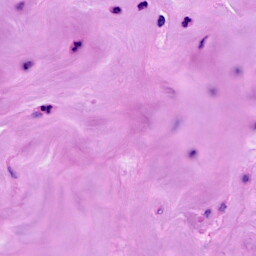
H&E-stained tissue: Breast